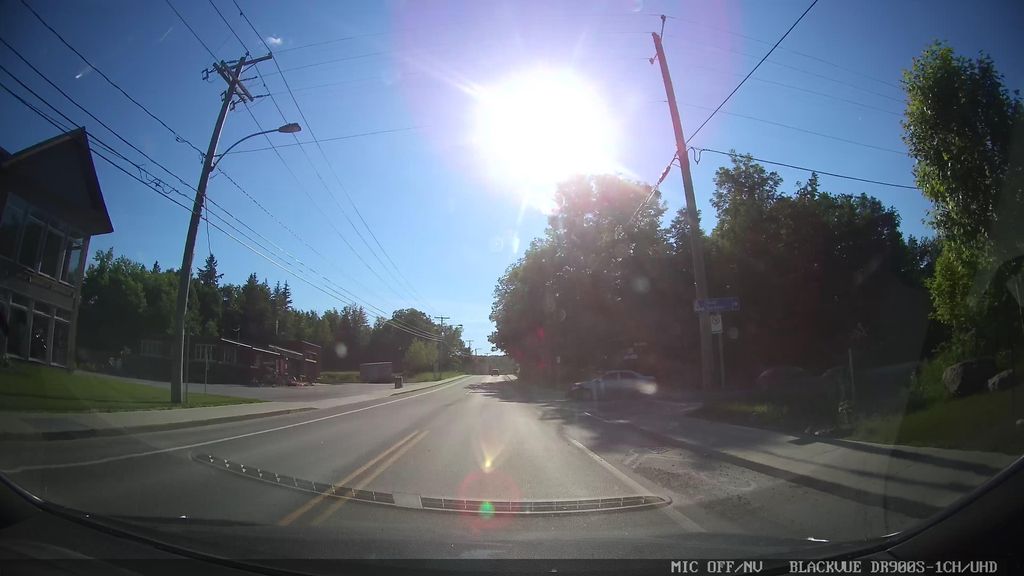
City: ottawa-gatineau